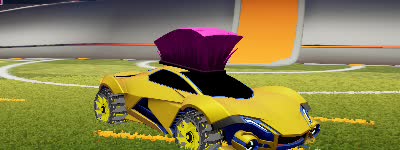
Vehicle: werewolf